Question: I have a tableview where user can double click on a column row & Combo Box drop down will appear with list of items. Here problem is user can only select one value at a time instead I want to allow user to select multiple values.
Existing Implementation using ComboBoxTableCell
'''
List<TableColumn<DITComparatorFileColumnConfigDO, ?>> columnList = new ArrayList<TableColumn<DITComparatorFileColumnConfigDO, ?>>();
TableColumn<DITComparatorFileColumnConfigDO, String> column = null;
column.setCellValueFactory(new PropertyValueFactory<DITComparatorFileColumnConfigDO, String>("primaryColumn"));
column.setCellFactory(ComboBoxTableCell.forTableColumn(FXCollections.observableArrayList(primaryFileHeaders)));
columnList.add(column);
'''
[]
Existing Implementation using ChoiceBoxTableCell
'''
column.setCellValueFactory(new PropertyValueFactory<DITComparatorFileColumnConfigDO, String>("secondaryColumn"));
column.setCellFactory(ChoiceBoxTableCell.forTableColumn(FXCollections.observableArrayList(secondaryFileHeaders)));
columnList.add(column);
'''
<URL>
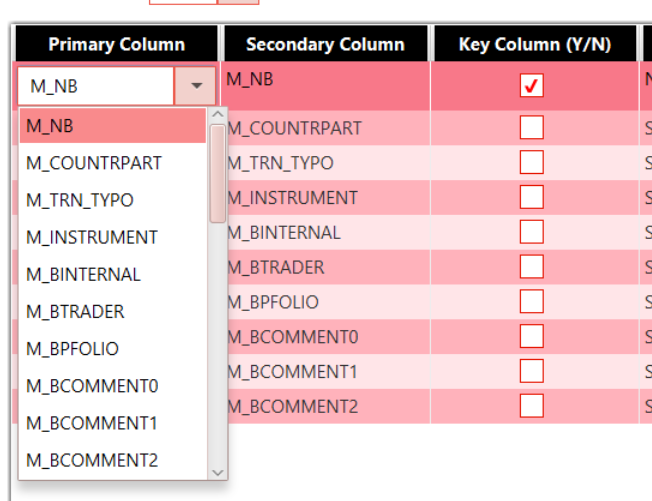
Answer: > I have implemented TurekBot which uses
ComboBoxTableCell and CellUtils implementations by replacing checkBox
to contolFX checkComboBox in it's original file.<URL>